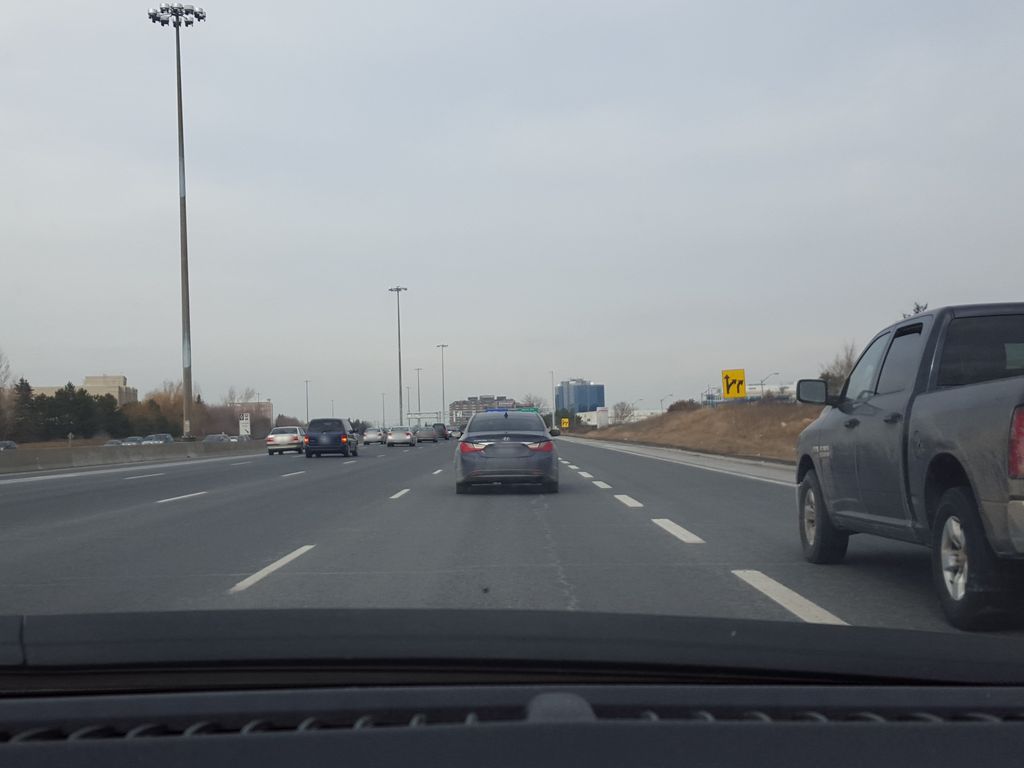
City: toronto